Question: I am a newbie for the WPF programming. I wrote a simple sample about the WPF DataGrid control and use the MVVM pattern. What I want to do is display the data in the DataGrid control. However, the data always repeated in the datagrid. The output just like the picture below:

the code snippets:
'''
// Model:
Public class Machine
{
Private string _uuid;
public string UUID {get{ return _uuid; } set{ _uuid = value; }}
public Targets(string uuid)
{
UUID = uuid;
}
}
// ViewModel:
public class MainWindowViewModel
{
private readonly ObservableCollection<Machine> _machine = new ObservableCollection<Machine>();
public MainWindowViewModel()
{
_machine.Add(new Machine("1234"));
}
public ObservableCollection< Machine > Machines
{
get { return _machine; }
}
}
// XAML:
<DataGrid Name="datagGrid1" Margin="2,2,2,2" ItemsSource="{Binding Machines}" IsReadOnly="True">
<DataGrid.Columns>
<DataGridTextColumn Width="120"
Binding="{Binding UUID}"
Header="UUID-S" />
</DataGrid.Columns>
</DataGrid>
'''
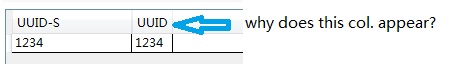
Answer: You need to set <URL> in the XAML.
'''
<DataGrid AutoGenerateColumns="False" Name="datagGrid1" Margin="2,2,2,2" ItemsSource="{Binding Machines}" IsReadOnly="True">
<DataGrid.Columns>
<!-- ...
'''